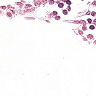
Metastatic tissue present: no